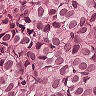
Metastatic tissue present: yes